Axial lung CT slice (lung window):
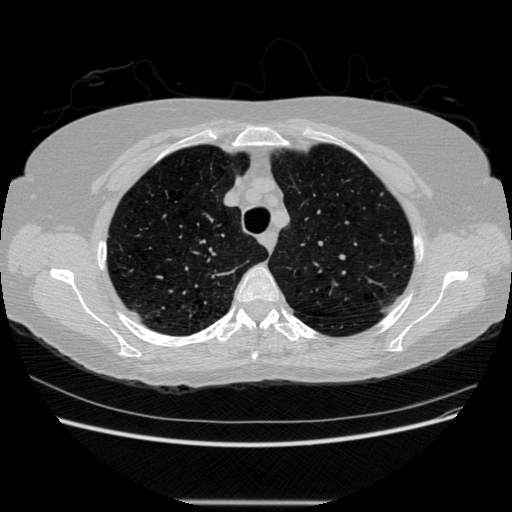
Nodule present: no